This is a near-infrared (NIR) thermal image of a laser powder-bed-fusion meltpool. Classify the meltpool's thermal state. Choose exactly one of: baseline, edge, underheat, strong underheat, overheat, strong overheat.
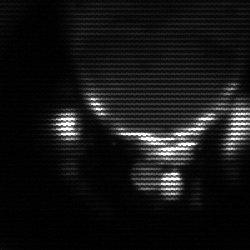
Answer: baseline